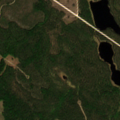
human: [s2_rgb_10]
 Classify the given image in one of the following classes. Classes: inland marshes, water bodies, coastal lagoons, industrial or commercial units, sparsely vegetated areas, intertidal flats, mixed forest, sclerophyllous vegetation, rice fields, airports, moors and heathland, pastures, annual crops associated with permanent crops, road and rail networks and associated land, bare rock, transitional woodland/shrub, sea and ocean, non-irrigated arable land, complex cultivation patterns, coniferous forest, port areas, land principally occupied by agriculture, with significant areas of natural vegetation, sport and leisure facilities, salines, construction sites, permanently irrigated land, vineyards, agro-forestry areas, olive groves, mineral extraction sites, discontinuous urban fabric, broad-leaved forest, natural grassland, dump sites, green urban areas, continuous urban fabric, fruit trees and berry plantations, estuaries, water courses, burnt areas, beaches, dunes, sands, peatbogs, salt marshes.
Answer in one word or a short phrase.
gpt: coniferous forest